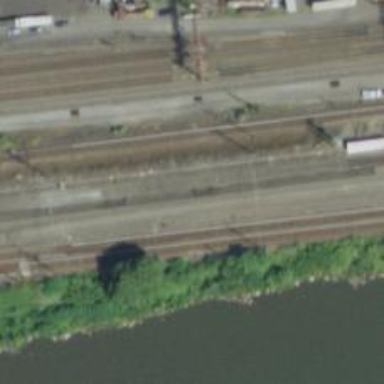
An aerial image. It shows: Railway track with contact line for electrification.